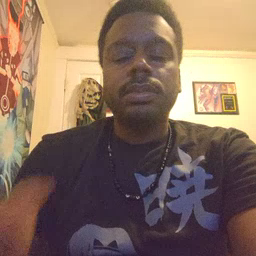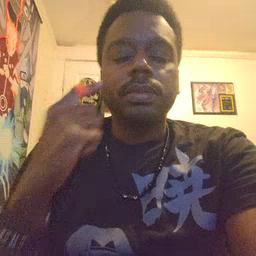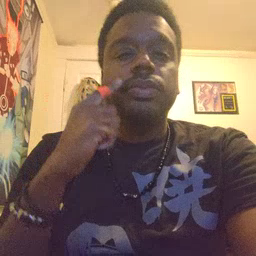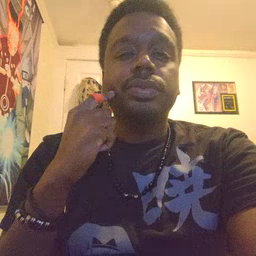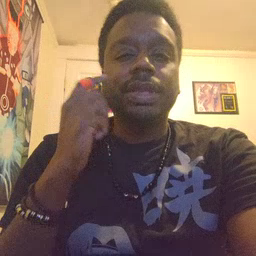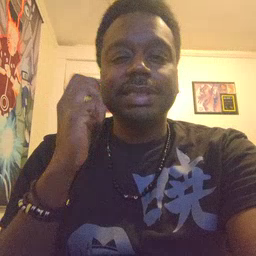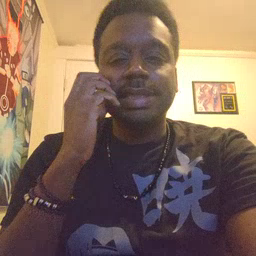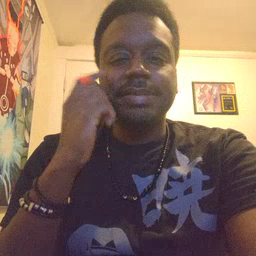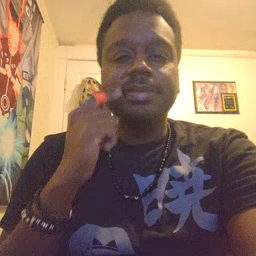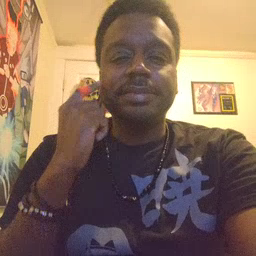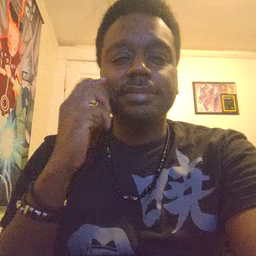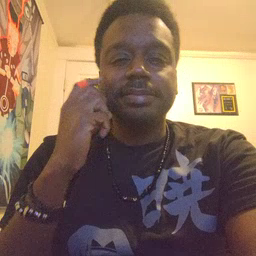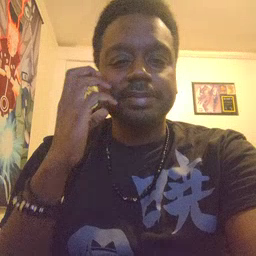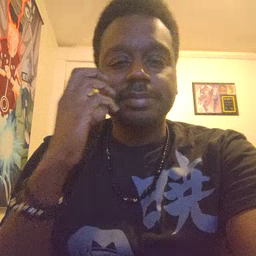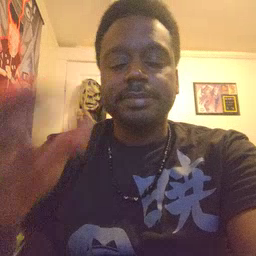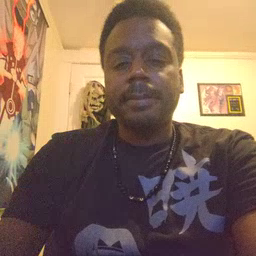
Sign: cheek